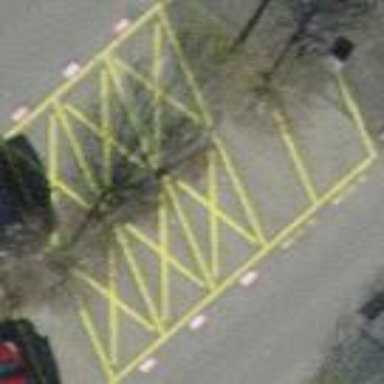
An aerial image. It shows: Street side parking area.